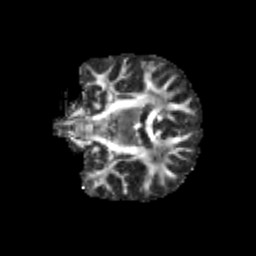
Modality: FA
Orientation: coronal
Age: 11
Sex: male
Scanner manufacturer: siemens
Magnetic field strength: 3 T
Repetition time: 3.8 s
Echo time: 0.07 s